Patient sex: M
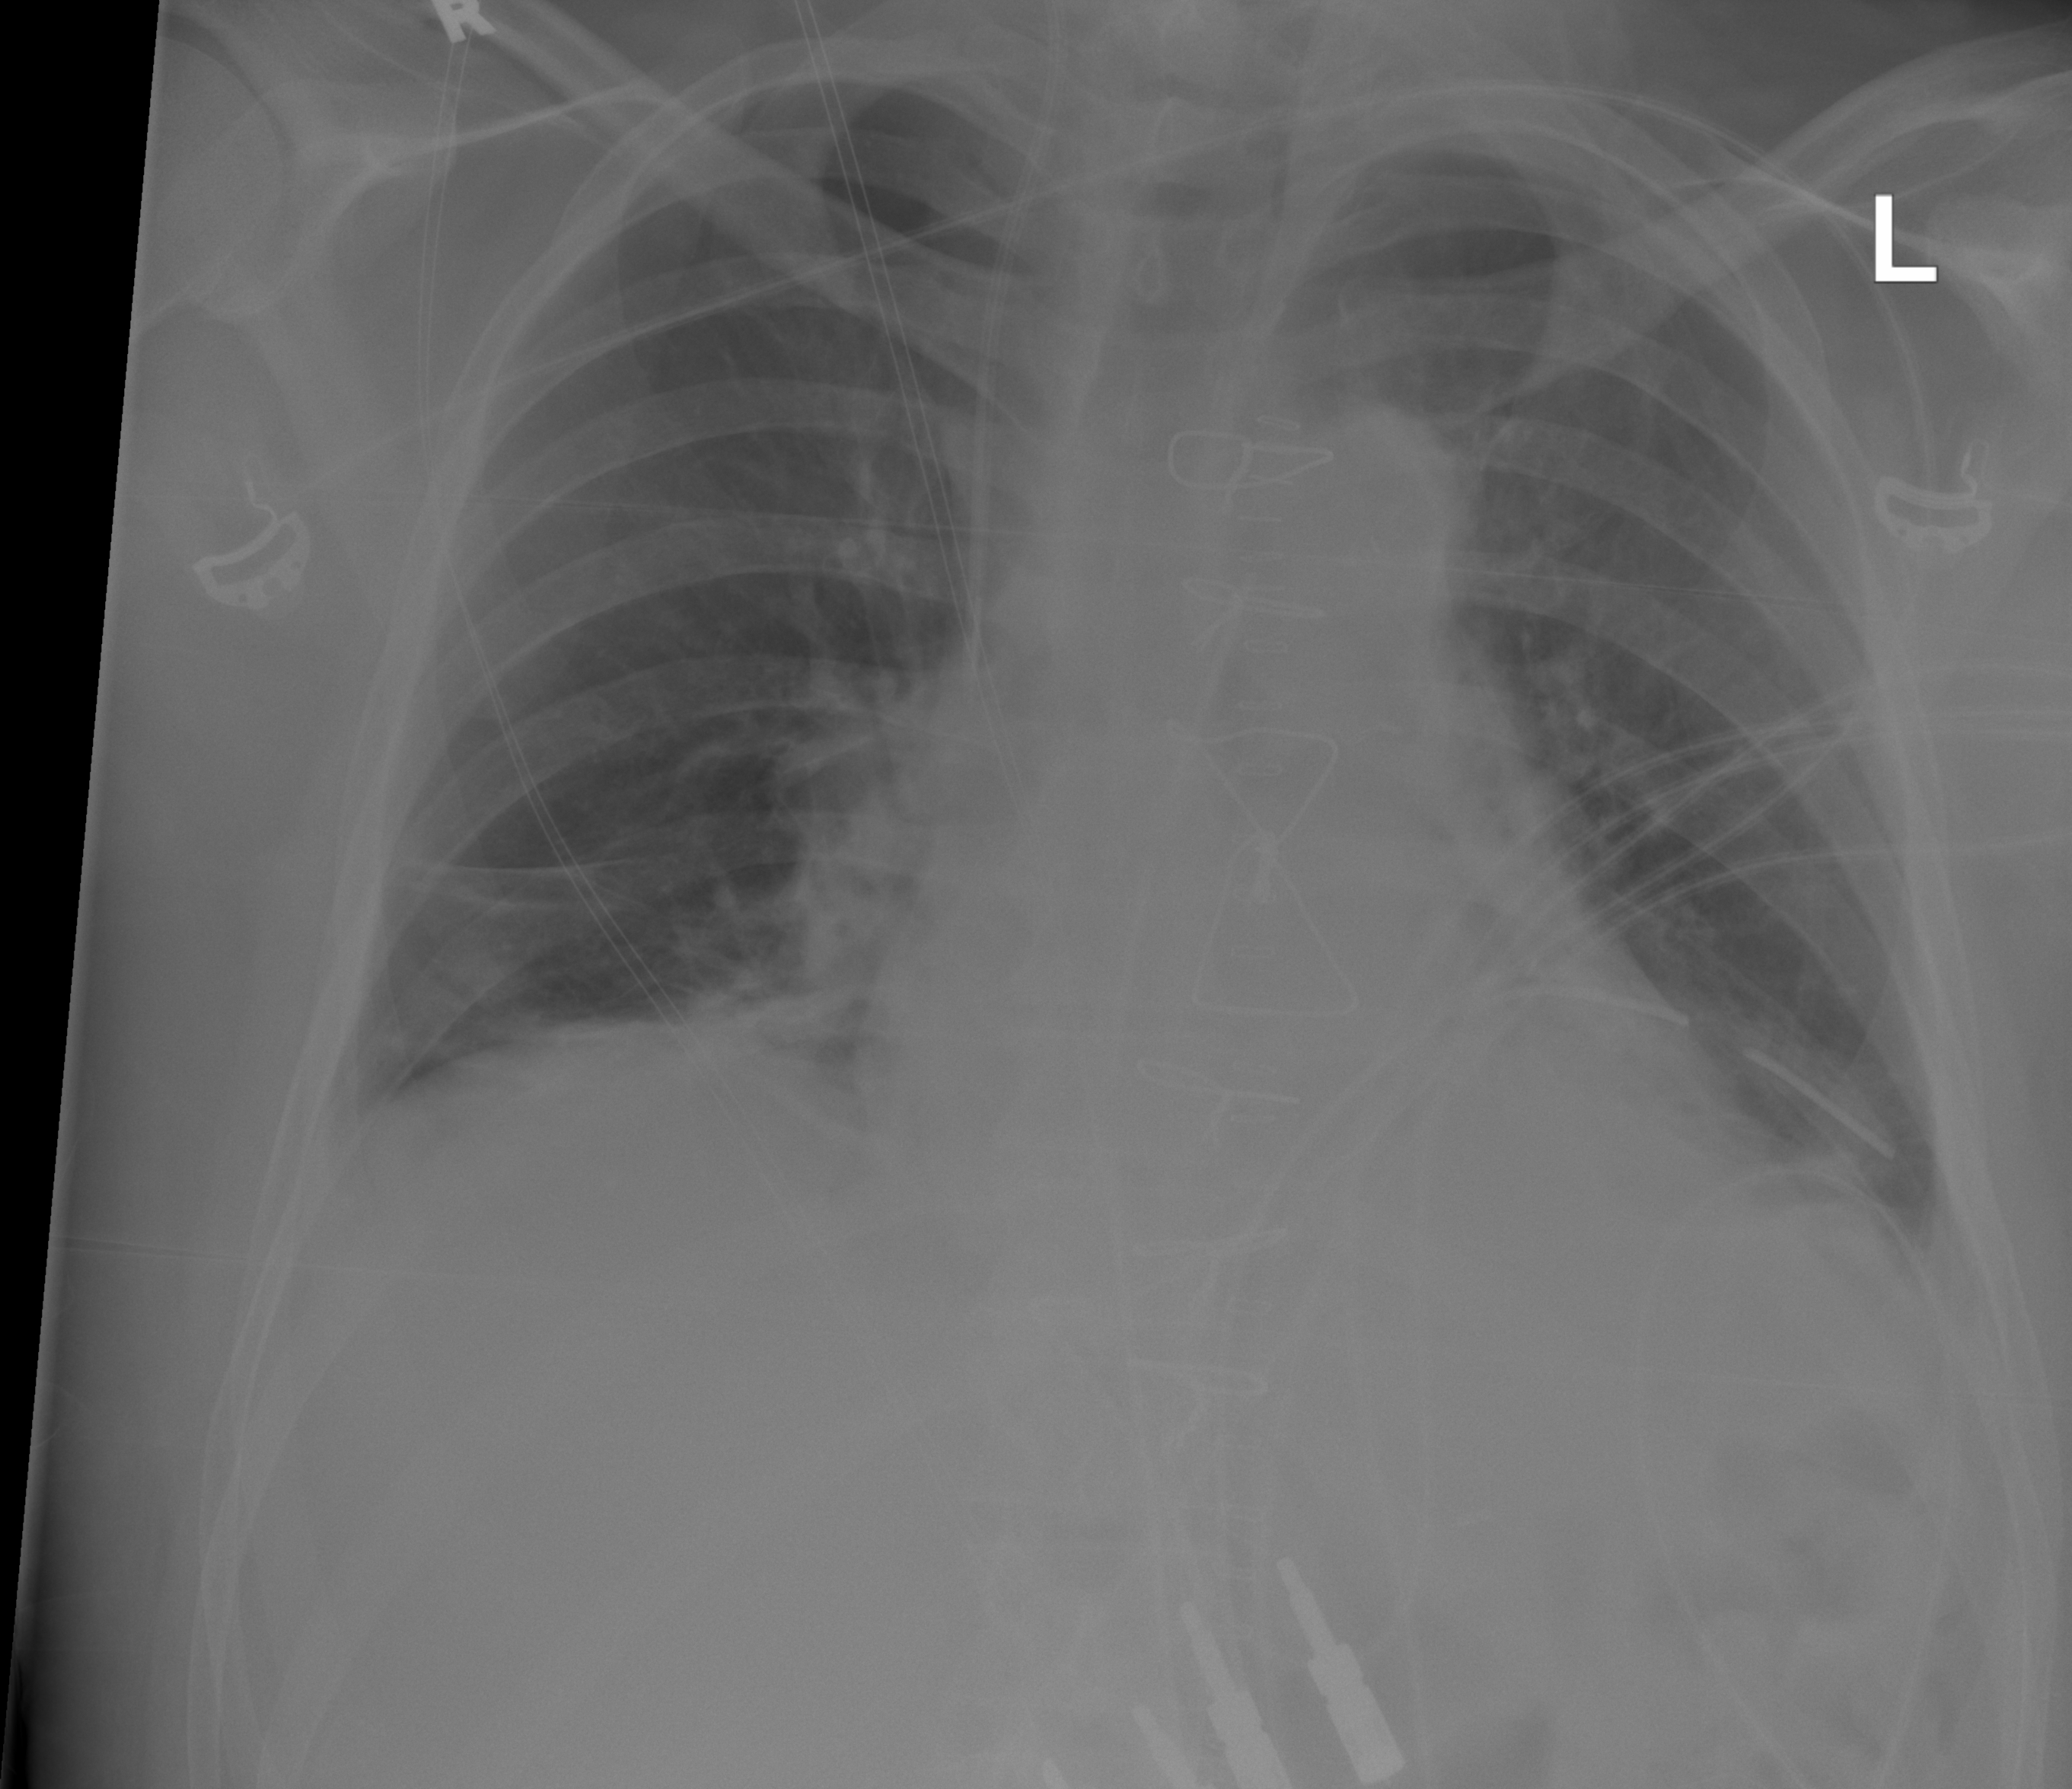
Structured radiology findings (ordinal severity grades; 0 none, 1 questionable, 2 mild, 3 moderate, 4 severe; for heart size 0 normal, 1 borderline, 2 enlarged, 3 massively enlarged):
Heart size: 2
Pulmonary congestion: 0
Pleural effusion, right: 2
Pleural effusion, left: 2
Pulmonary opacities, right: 0
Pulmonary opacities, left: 0
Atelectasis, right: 2
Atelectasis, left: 2